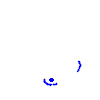
Particle: kaon